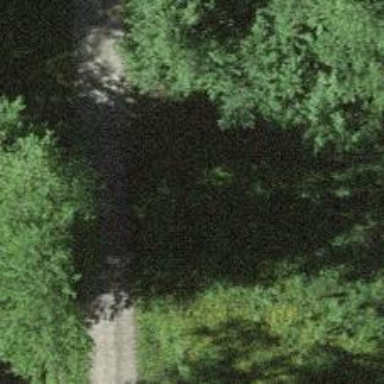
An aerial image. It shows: Gravel track with grade2 tracktype.